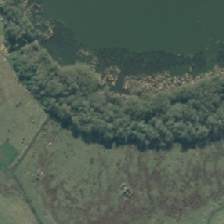
Land cover: grose_broom